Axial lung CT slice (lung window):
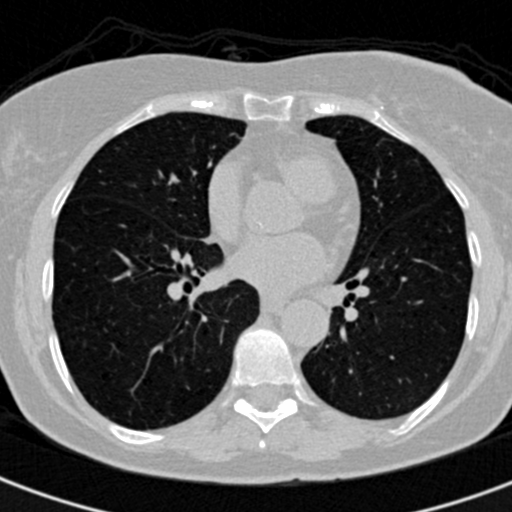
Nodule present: no